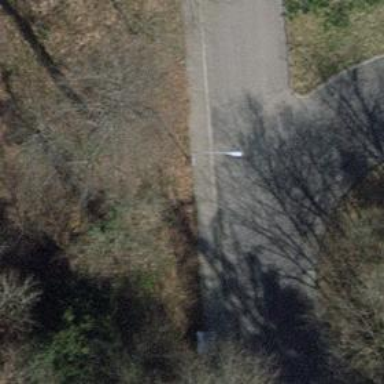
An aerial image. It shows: Asphalt parking aisle road for service vehicles.